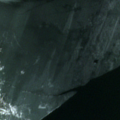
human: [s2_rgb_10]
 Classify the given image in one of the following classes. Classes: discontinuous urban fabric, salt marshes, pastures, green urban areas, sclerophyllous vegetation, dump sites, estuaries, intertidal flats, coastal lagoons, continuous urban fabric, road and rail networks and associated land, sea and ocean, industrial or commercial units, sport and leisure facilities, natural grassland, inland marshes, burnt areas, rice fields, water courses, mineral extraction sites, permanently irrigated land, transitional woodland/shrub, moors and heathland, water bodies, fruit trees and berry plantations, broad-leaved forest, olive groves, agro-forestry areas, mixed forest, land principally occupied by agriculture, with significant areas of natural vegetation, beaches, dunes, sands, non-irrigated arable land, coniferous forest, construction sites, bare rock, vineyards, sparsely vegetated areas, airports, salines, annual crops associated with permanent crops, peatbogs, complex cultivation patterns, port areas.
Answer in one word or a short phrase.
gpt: sea and ocean